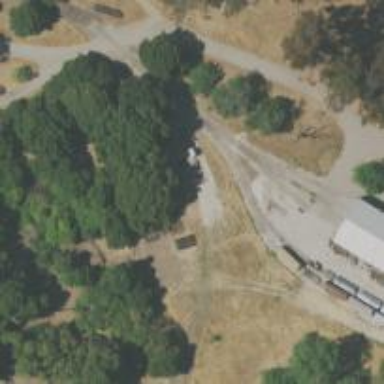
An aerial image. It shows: Narrow gauge railway.